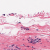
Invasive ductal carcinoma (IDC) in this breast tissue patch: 0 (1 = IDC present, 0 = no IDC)